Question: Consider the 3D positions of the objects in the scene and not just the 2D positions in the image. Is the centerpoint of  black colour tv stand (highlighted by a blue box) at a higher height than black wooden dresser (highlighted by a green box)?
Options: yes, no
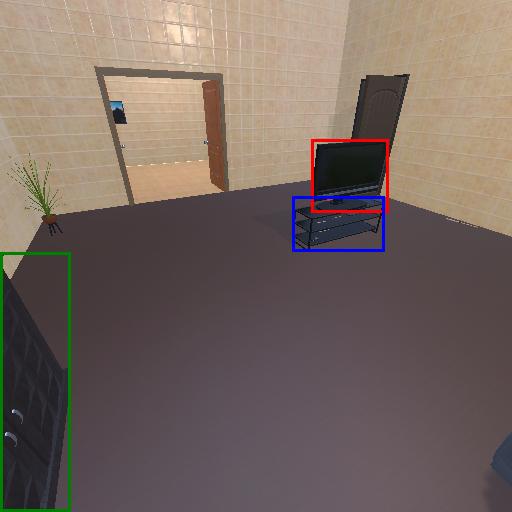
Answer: yes